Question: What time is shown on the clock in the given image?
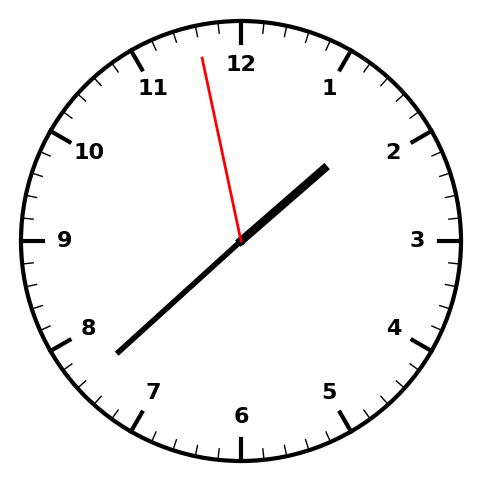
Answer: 01:37:58